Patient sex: M
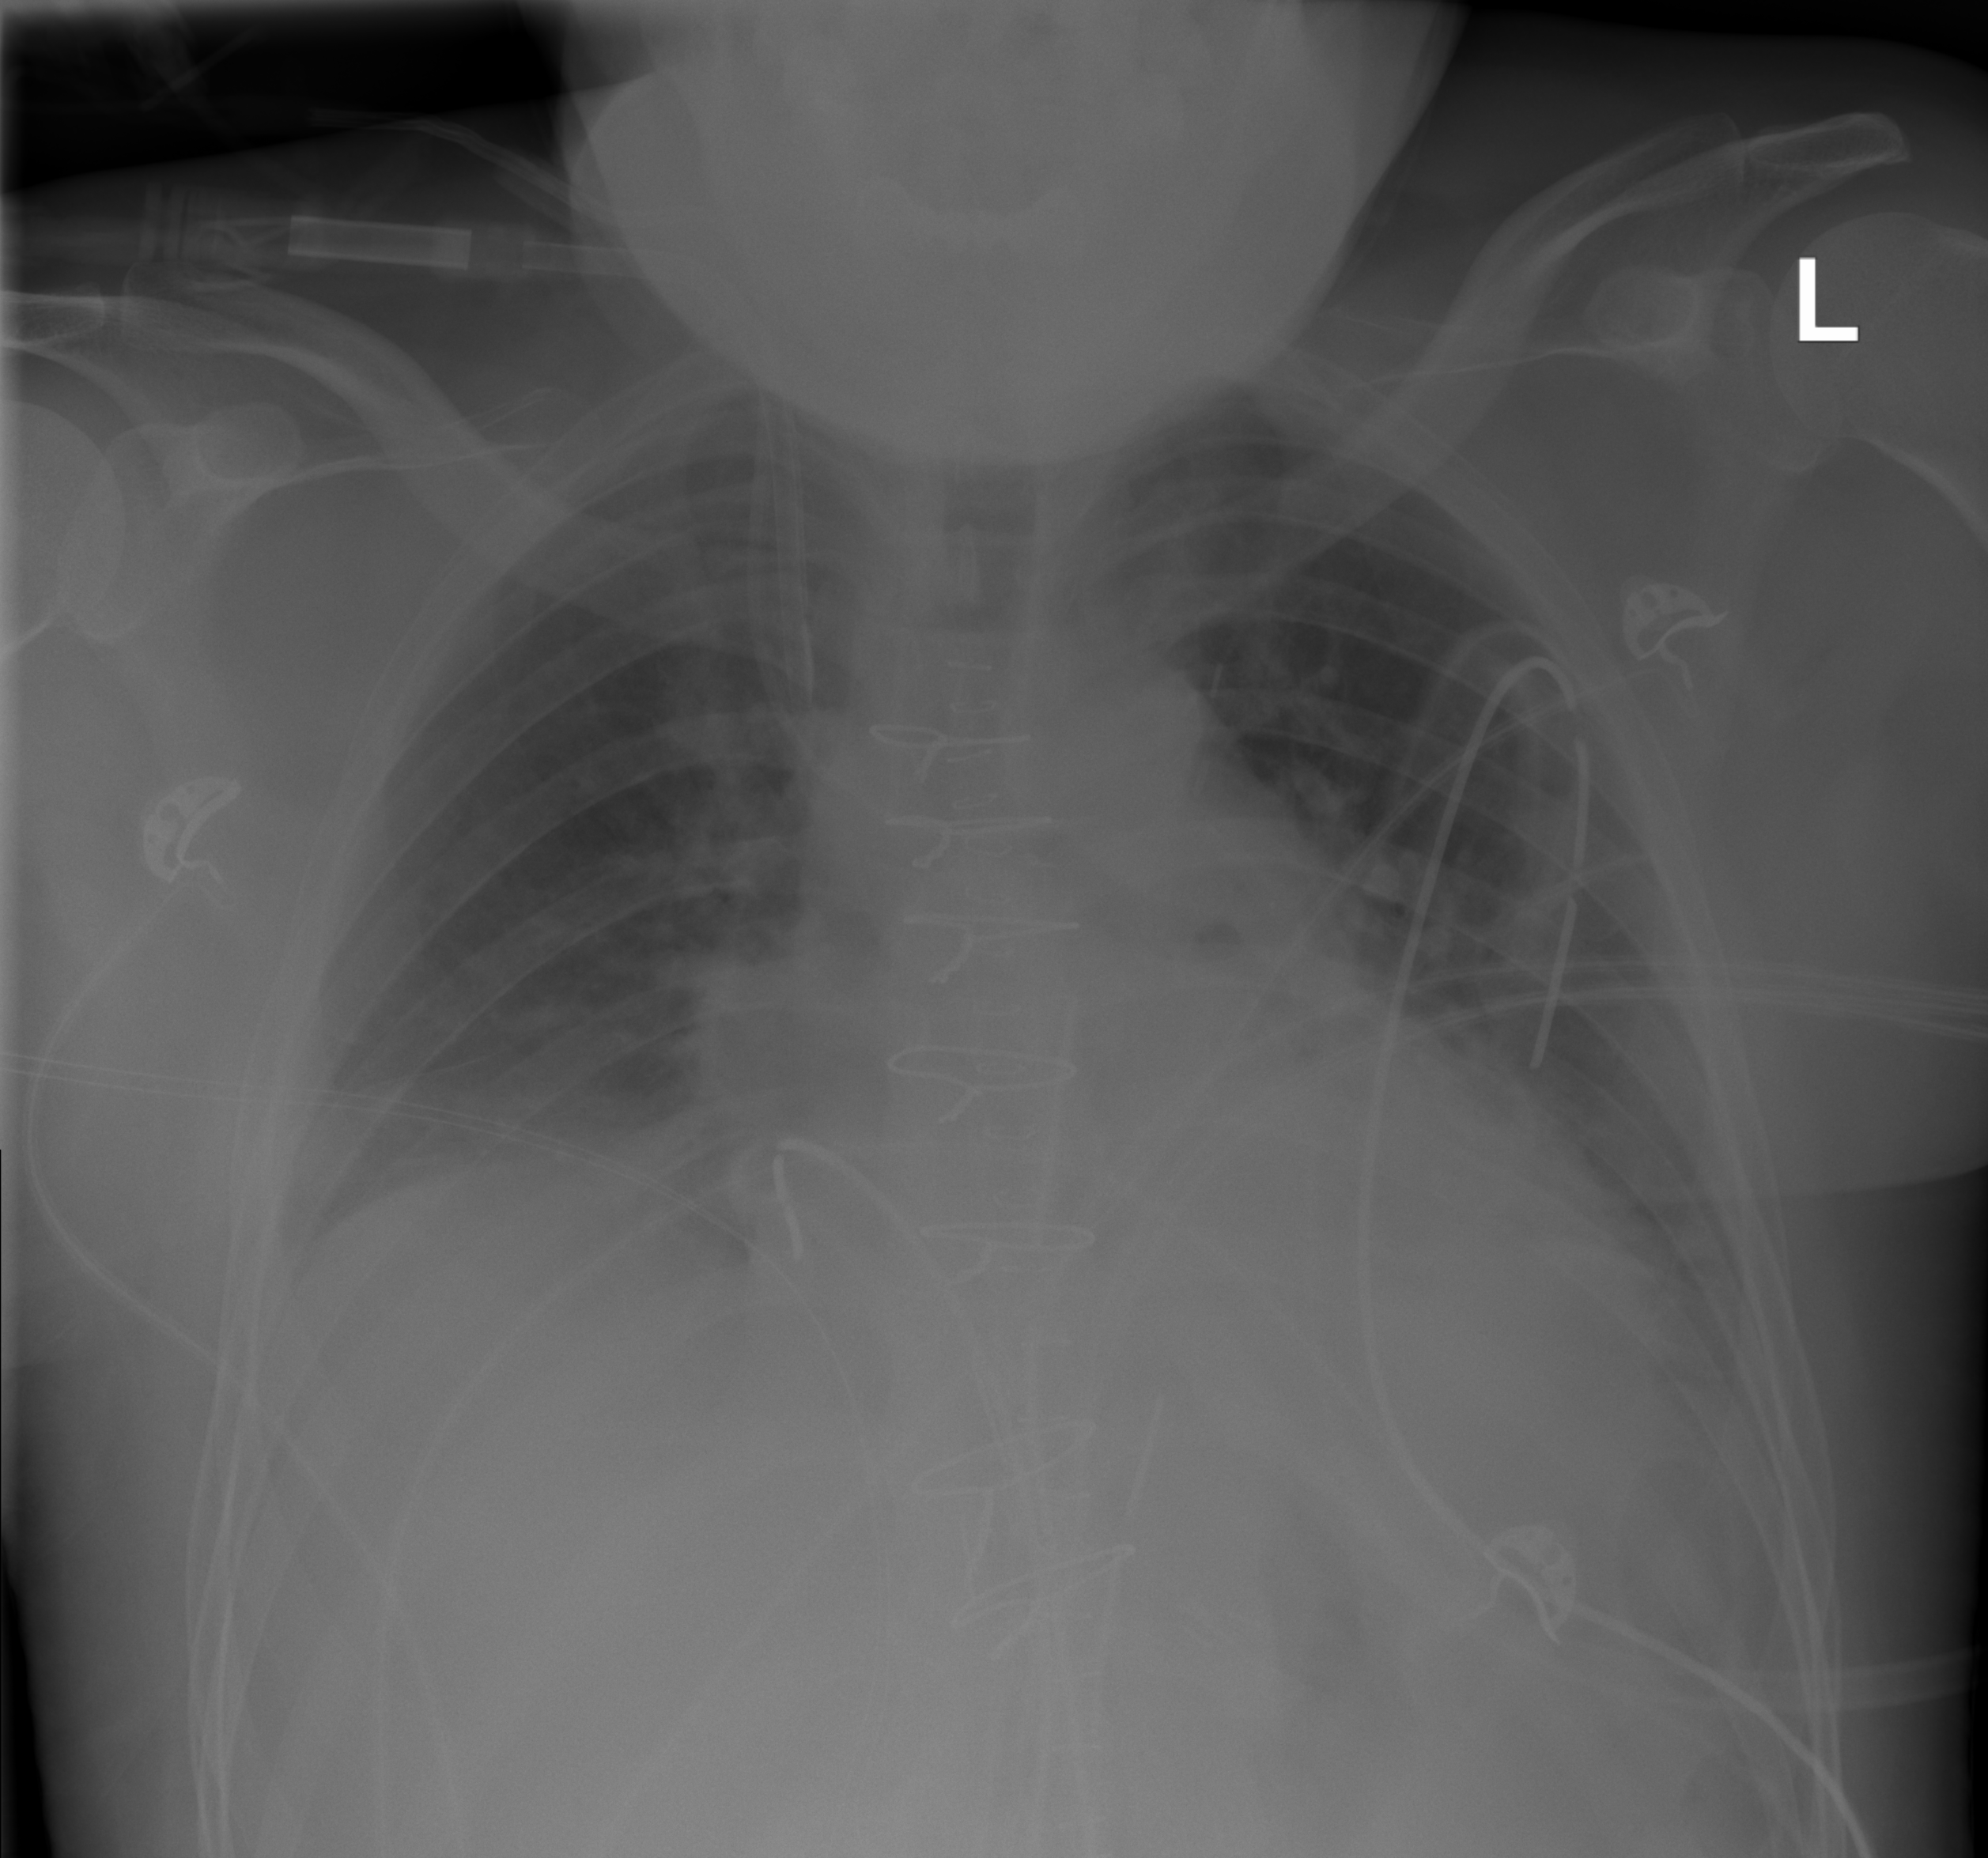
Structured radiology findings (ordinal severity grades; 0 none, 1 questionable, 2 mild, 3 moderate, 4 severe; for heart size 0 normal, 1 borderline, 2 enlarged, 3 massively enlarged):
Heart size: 2
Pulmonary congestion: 2
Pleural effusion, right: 2
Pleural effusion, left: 2
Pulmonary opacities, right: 0
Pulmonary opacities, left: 0
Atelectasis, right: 0
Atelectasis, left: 2